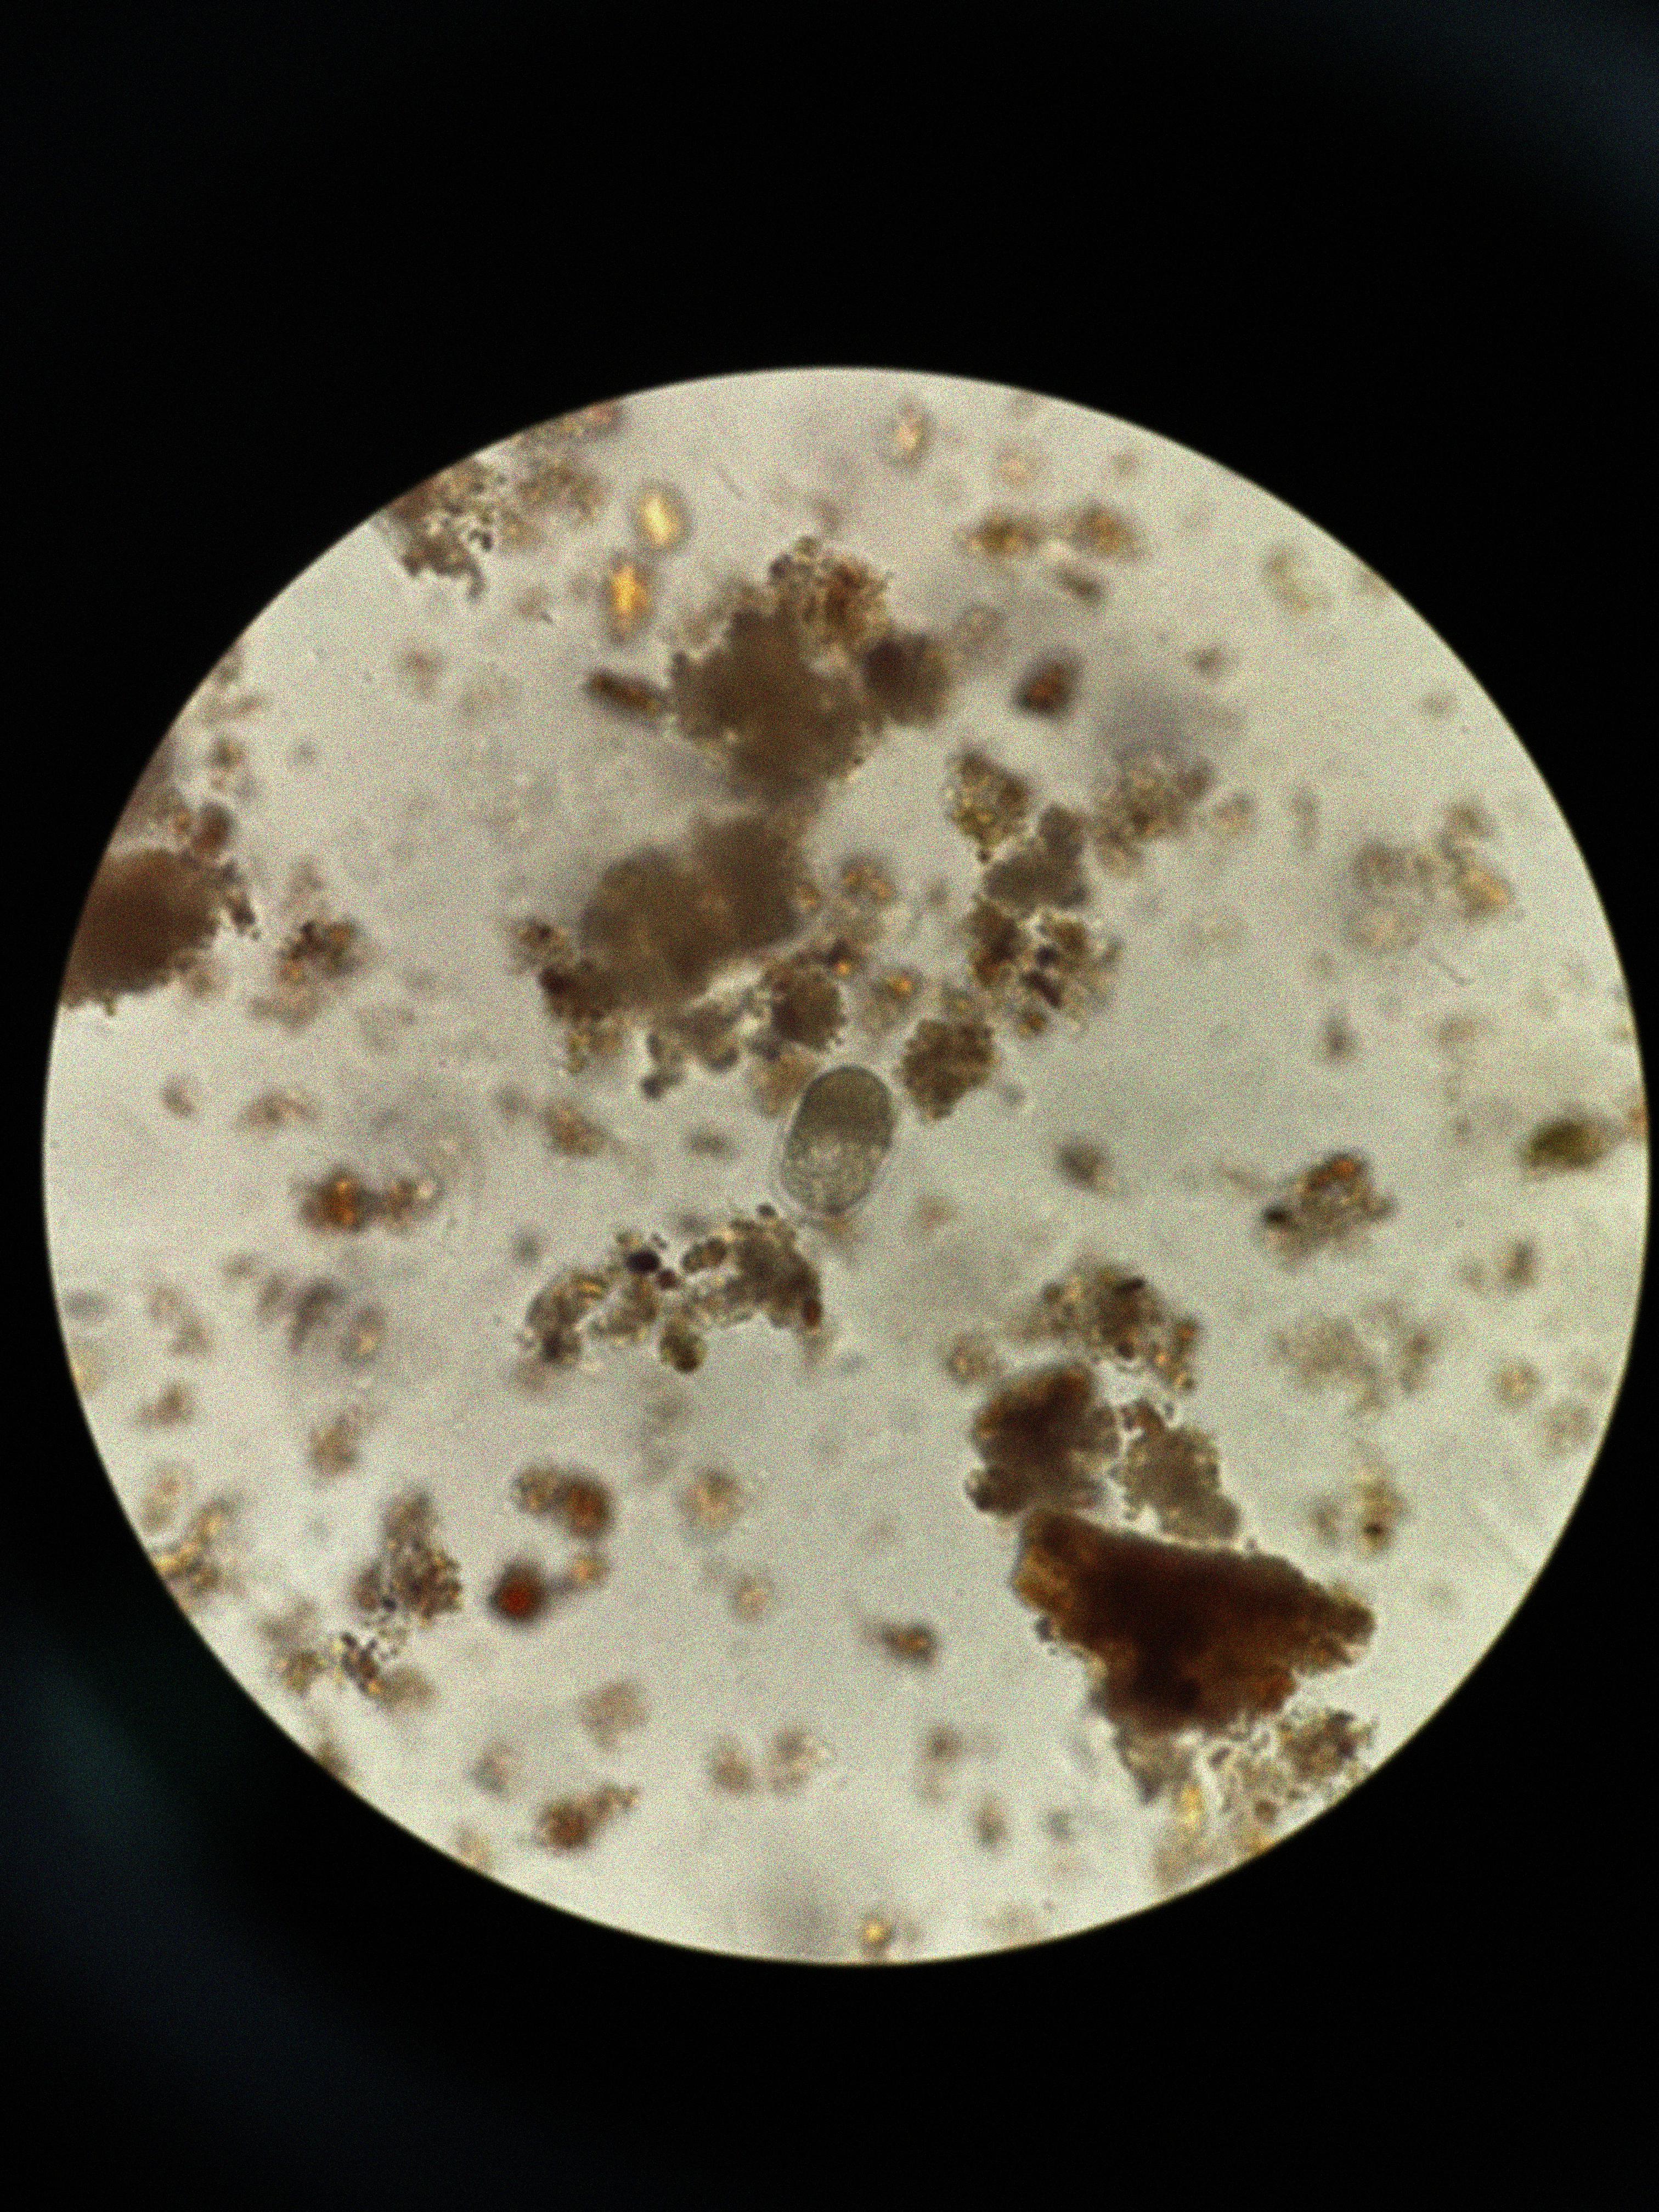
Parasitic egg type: Hookworm egg